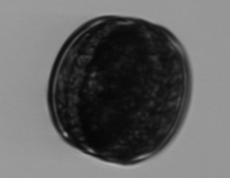
Label: Coscinodiscus